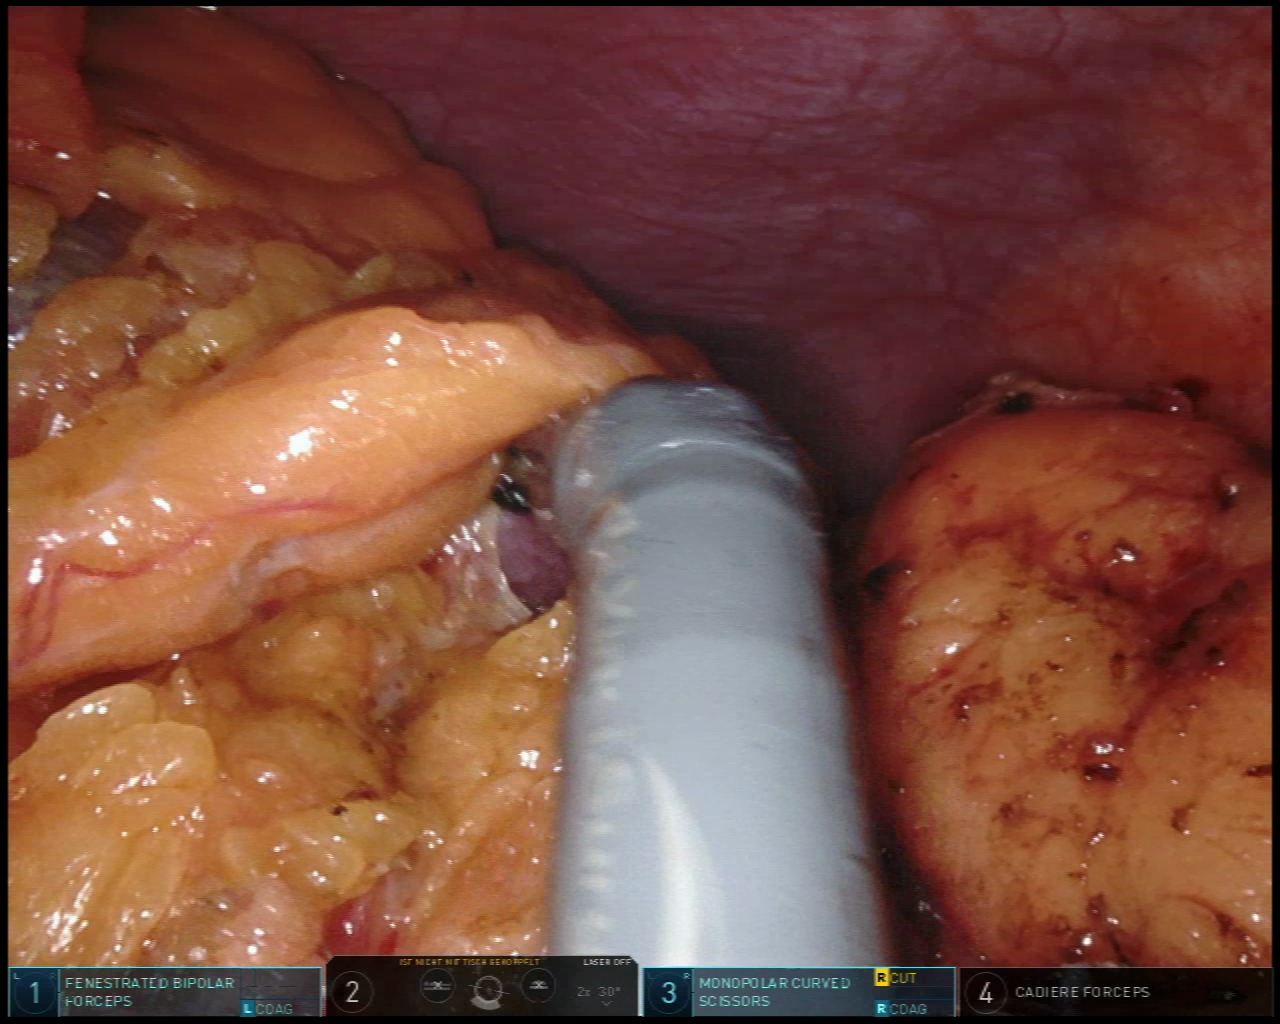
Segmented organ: abdominal_wall
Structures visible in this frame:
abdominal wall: yes
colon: no
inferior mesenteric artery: no
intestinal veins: no
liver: no
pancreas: no
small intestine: no
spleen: yes
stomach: no
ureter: no
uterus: no
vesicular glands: no